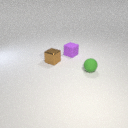
small purple rubber cube to the left of small green rubber sphere